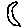
Label: moon